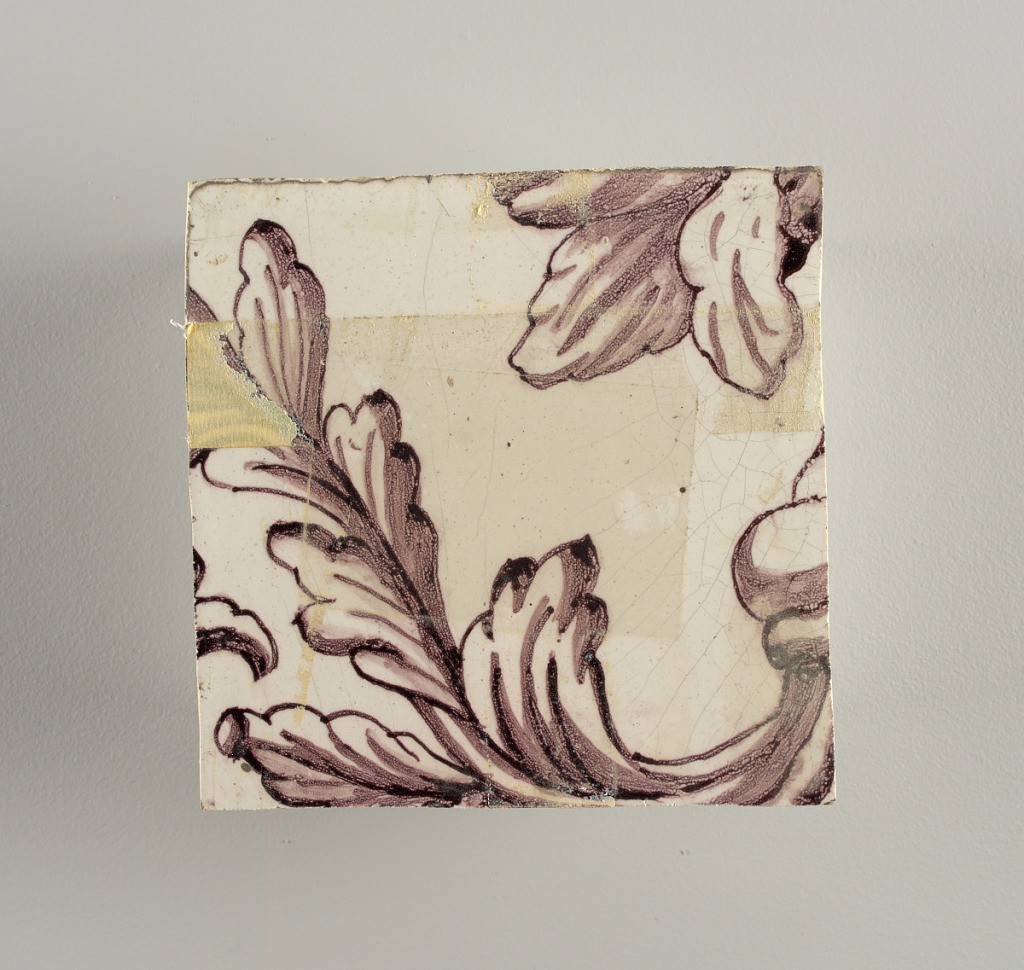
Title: Wall facing
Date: ca. 1725
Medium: Tin-glazed earthenware, underglaze
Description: Horizontal rectangle.  Thirty-seven tiles wide and twenty-one high with opening for door or window nineteen and one-half tiles high and twelve wide.  To left and right of opening, centered canopy above. Left, woman representing Hope, right, a sculputure urn.  Centered above opening, a mascaron.  Arabesque design of foliage.